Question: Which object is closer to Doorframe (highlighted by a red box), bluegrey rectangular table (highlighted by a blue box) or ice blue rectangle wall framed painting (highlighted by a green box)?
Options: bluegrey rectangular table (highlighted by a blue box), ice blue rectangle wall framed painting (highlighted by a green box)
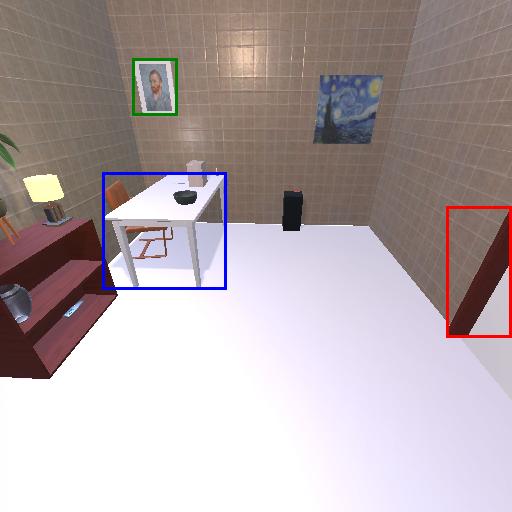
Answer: bluegrey rectangular table (highlighted by a blue box)